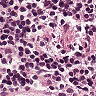
Metastatic tissue present: no